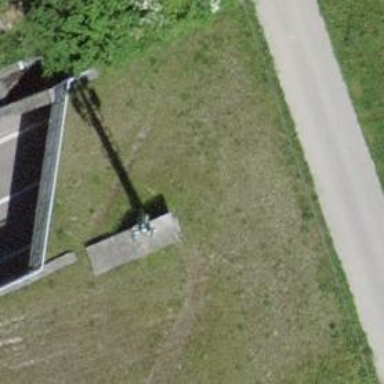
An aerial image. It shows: Communication mast tower.